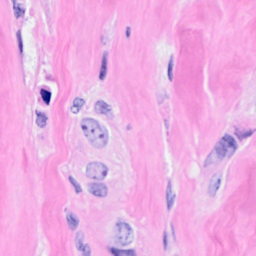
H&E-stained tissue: Breast